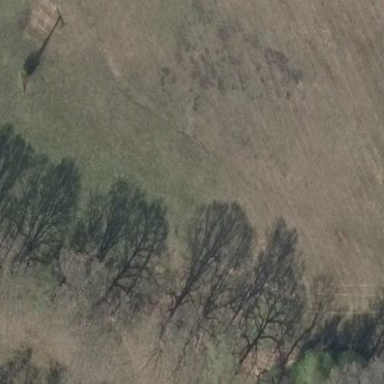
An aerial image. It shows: Deciduous broadleaved forest.